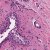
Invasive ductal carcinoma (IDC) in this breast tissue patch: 1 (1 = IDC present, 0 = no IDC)